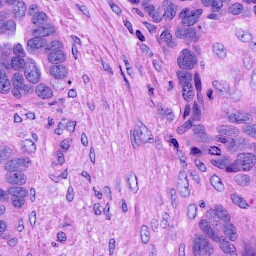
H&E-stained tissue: Ovarian